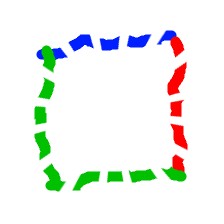
Shape: square